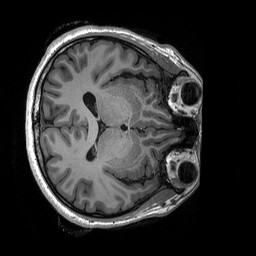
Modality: T1w
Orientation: axial
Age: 19
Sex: female
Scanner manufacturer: siemens
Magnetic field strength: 3 T
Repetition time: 2.53 s
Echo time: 0.00227 s